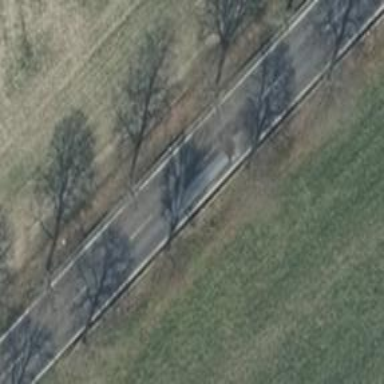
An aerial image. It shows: Deciduous broadleaved tree.